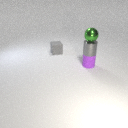
small purple rubber cylinder to the right of small gray rubber cube